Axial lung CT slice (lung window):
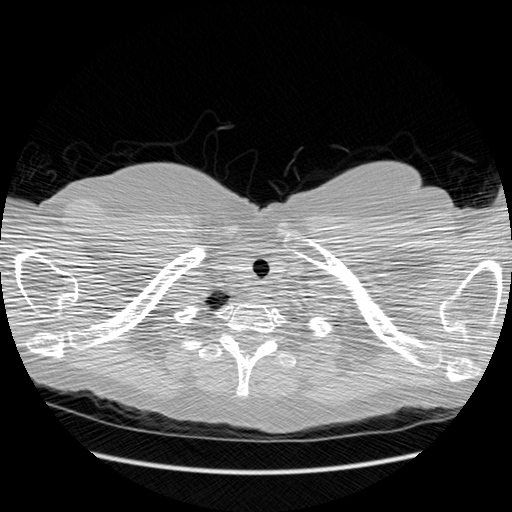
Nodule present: no